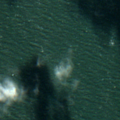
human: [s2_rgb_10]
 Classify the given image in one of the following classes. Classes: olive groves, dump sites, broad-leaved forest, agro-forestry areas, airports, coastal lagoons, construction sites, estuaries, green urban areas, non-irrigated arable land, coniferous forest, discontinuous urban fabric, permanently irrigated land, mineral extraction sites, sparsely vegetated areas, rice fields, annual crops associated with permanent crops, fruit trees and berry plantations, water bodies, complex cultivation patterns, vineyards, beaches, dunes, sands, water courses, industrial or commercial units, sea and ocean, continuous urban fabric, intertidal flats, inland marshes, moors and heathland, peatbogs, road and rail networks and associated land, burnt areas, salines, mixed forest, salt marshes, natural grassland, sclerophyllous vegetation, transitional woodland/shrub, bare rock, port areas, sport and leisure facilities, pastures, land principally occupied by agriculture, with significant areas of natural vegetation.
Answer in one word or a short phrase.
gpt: sea and ocean